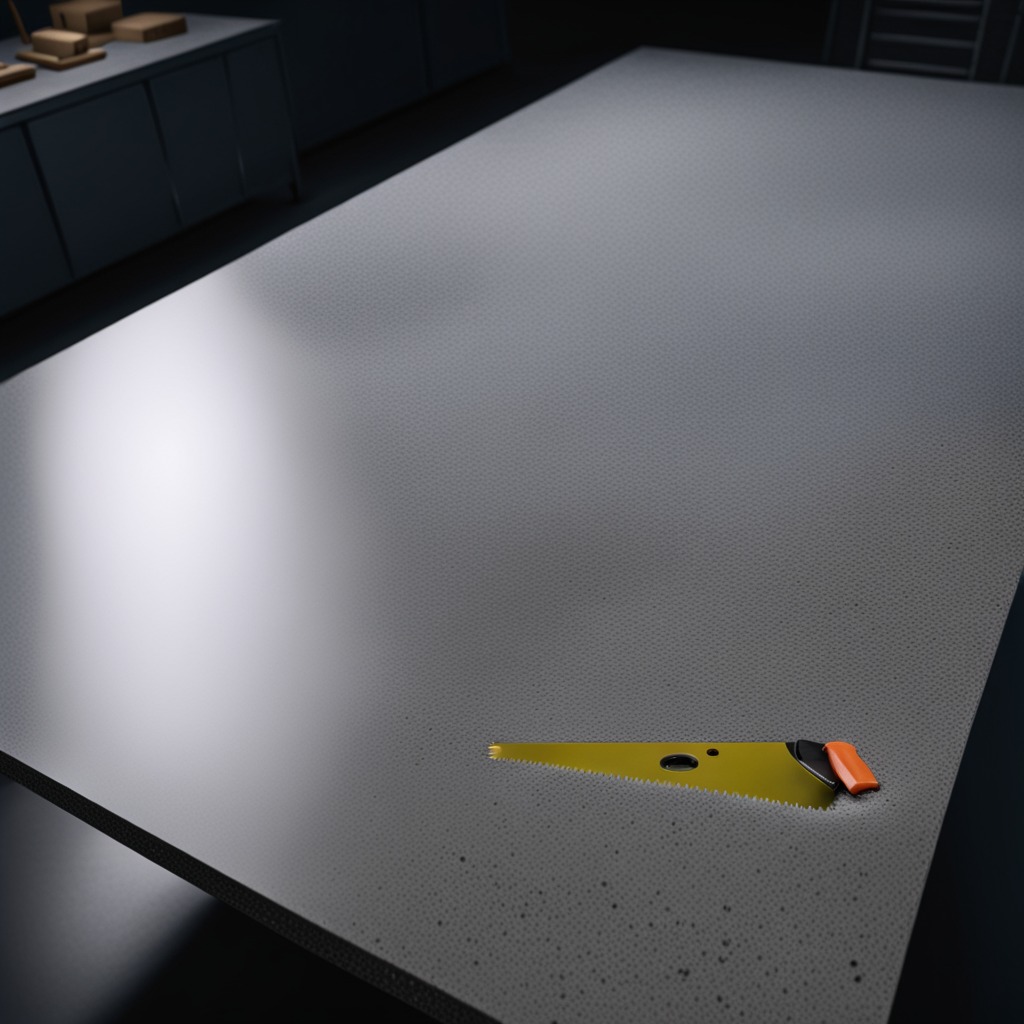
A metal saw is lying on a clean granite table inside a workshop at night dim ambient light soft shadows worn but